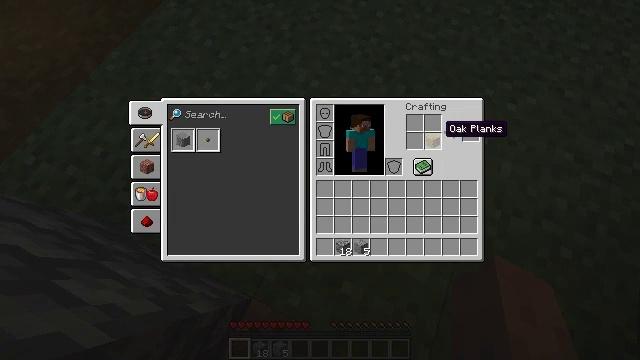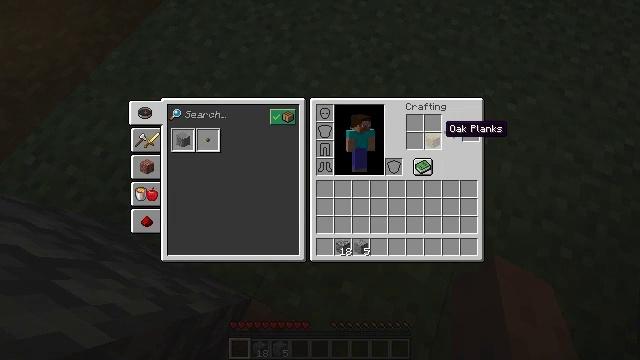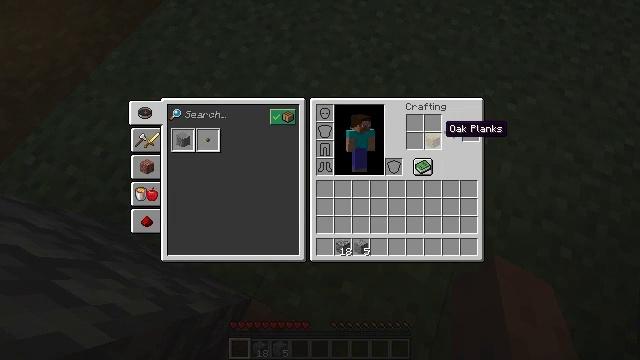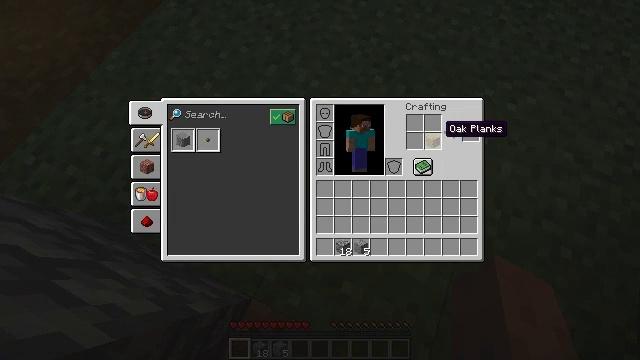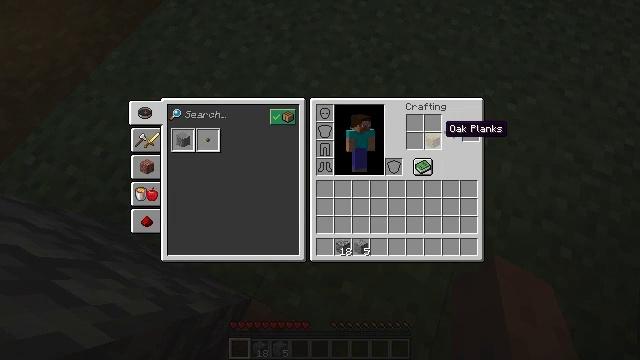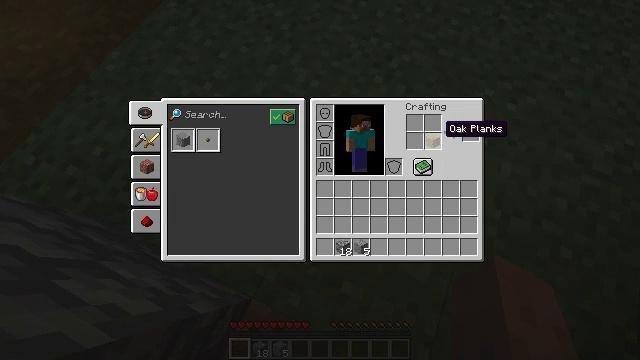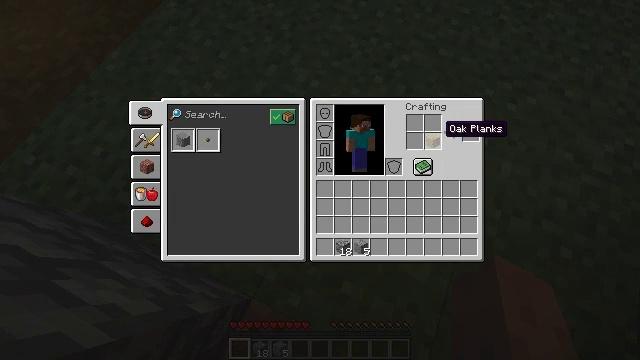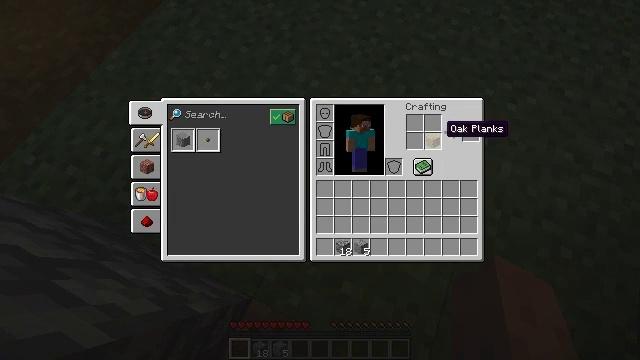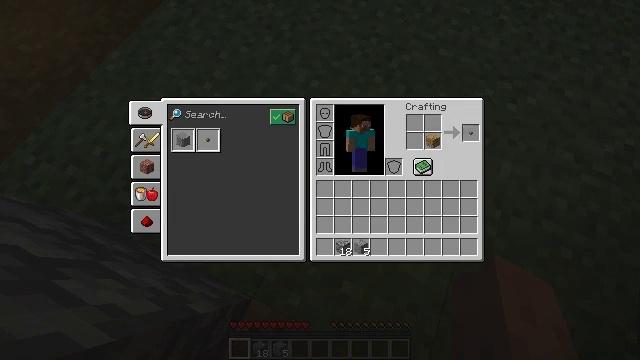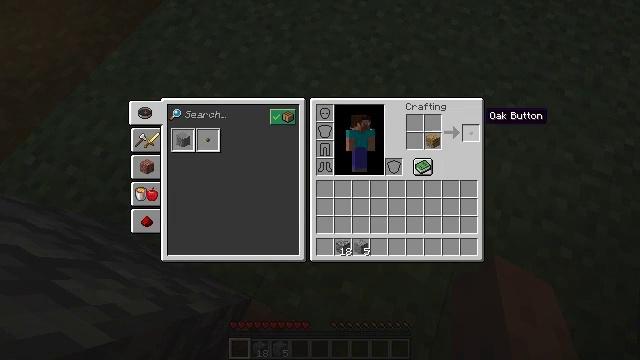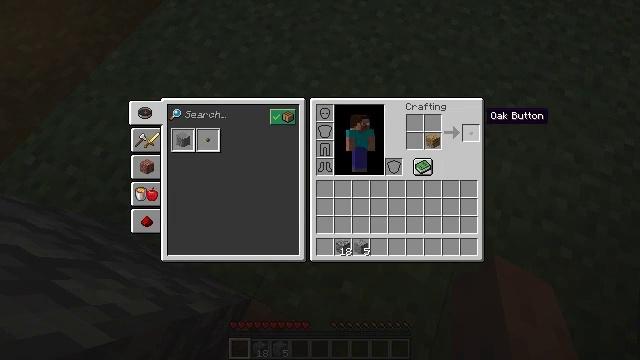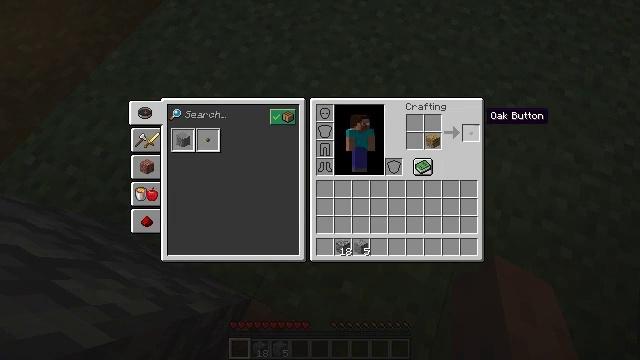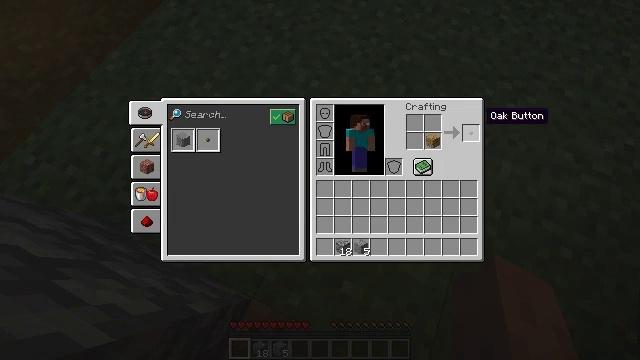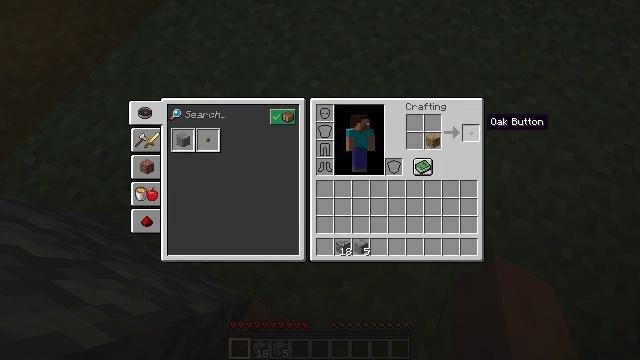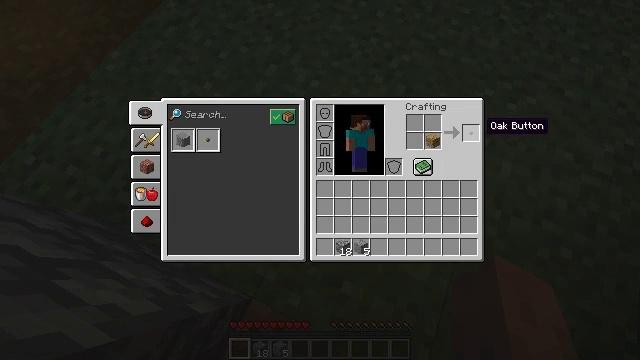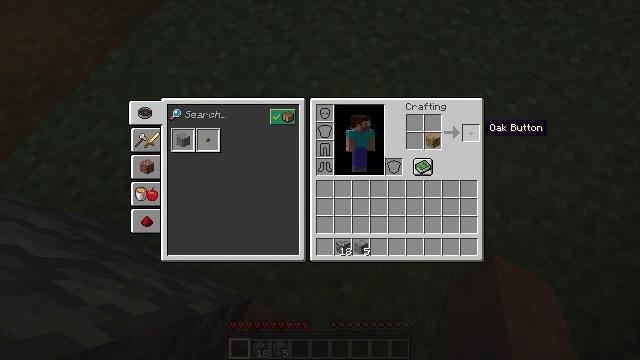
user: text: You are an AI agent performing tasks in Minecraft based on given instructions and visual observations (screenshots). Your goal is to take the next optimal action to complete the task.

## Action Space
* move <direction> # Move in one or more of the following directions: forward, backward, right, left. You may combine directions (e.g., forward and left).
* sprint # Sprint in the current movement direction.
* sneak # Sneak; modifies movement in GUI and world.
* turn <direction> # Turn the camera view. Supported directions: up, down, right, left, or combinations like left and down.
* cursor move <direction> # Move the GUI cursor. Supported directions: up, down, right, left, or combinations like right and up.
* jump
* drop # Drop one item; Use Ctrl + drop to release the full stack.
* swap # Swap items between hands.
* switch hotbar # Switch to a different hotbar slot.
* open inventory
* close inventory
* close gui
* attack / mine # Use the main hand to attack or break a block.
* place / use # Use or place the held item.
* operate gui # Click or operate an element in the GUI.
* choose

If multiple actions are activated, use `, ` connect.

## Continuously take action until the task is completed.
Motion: motion action
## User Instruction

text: Break the existing planks.
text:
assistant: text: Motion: no_op
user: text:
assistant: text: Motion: no_op
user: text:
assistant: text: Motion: no_op
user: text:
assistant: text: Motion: no_op
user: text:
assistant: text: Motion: no_op
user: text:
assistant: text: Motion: no_op
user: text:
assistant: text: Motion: no_op
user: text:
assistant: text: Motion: turn right
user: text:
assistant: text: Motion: turn right
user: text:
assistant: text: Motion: no_op
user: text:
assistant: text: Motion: no_op
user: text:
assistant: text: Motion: no_op
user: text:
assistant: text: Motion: no_op
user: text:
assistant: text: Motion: no_op
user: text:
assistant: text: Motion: no_op
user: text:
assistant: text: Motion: no_op
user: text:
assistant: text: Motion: no_op
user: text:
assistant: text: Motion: no_op
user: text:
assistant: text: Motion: no_op
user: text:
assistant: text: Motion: no_op
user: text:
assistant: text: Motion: turn left
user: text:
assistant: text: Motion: turn left
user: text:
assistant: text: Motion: no_op
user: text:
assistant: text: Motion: no_op
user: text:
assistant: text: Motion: no_op
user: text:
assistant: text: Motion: no_op
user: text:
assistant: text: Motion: no_op
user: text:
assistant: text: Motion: no_op
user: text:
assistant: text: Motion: no_op
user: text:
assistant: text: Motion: no_op